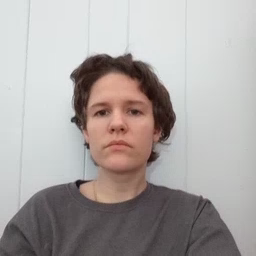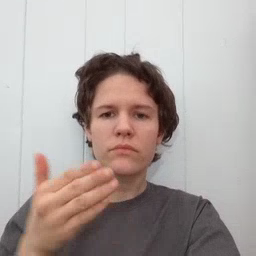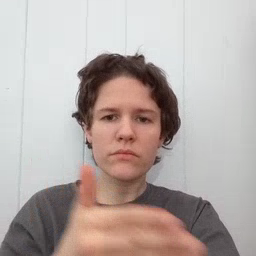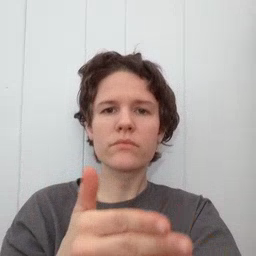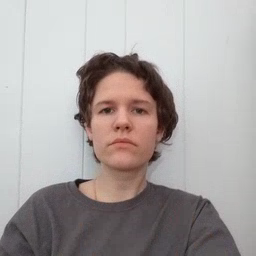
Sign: fish